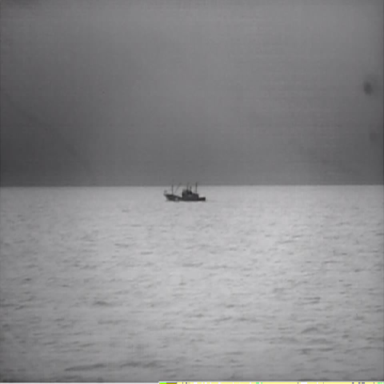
There is a bulk_carrier in the infrared image.